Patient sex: M
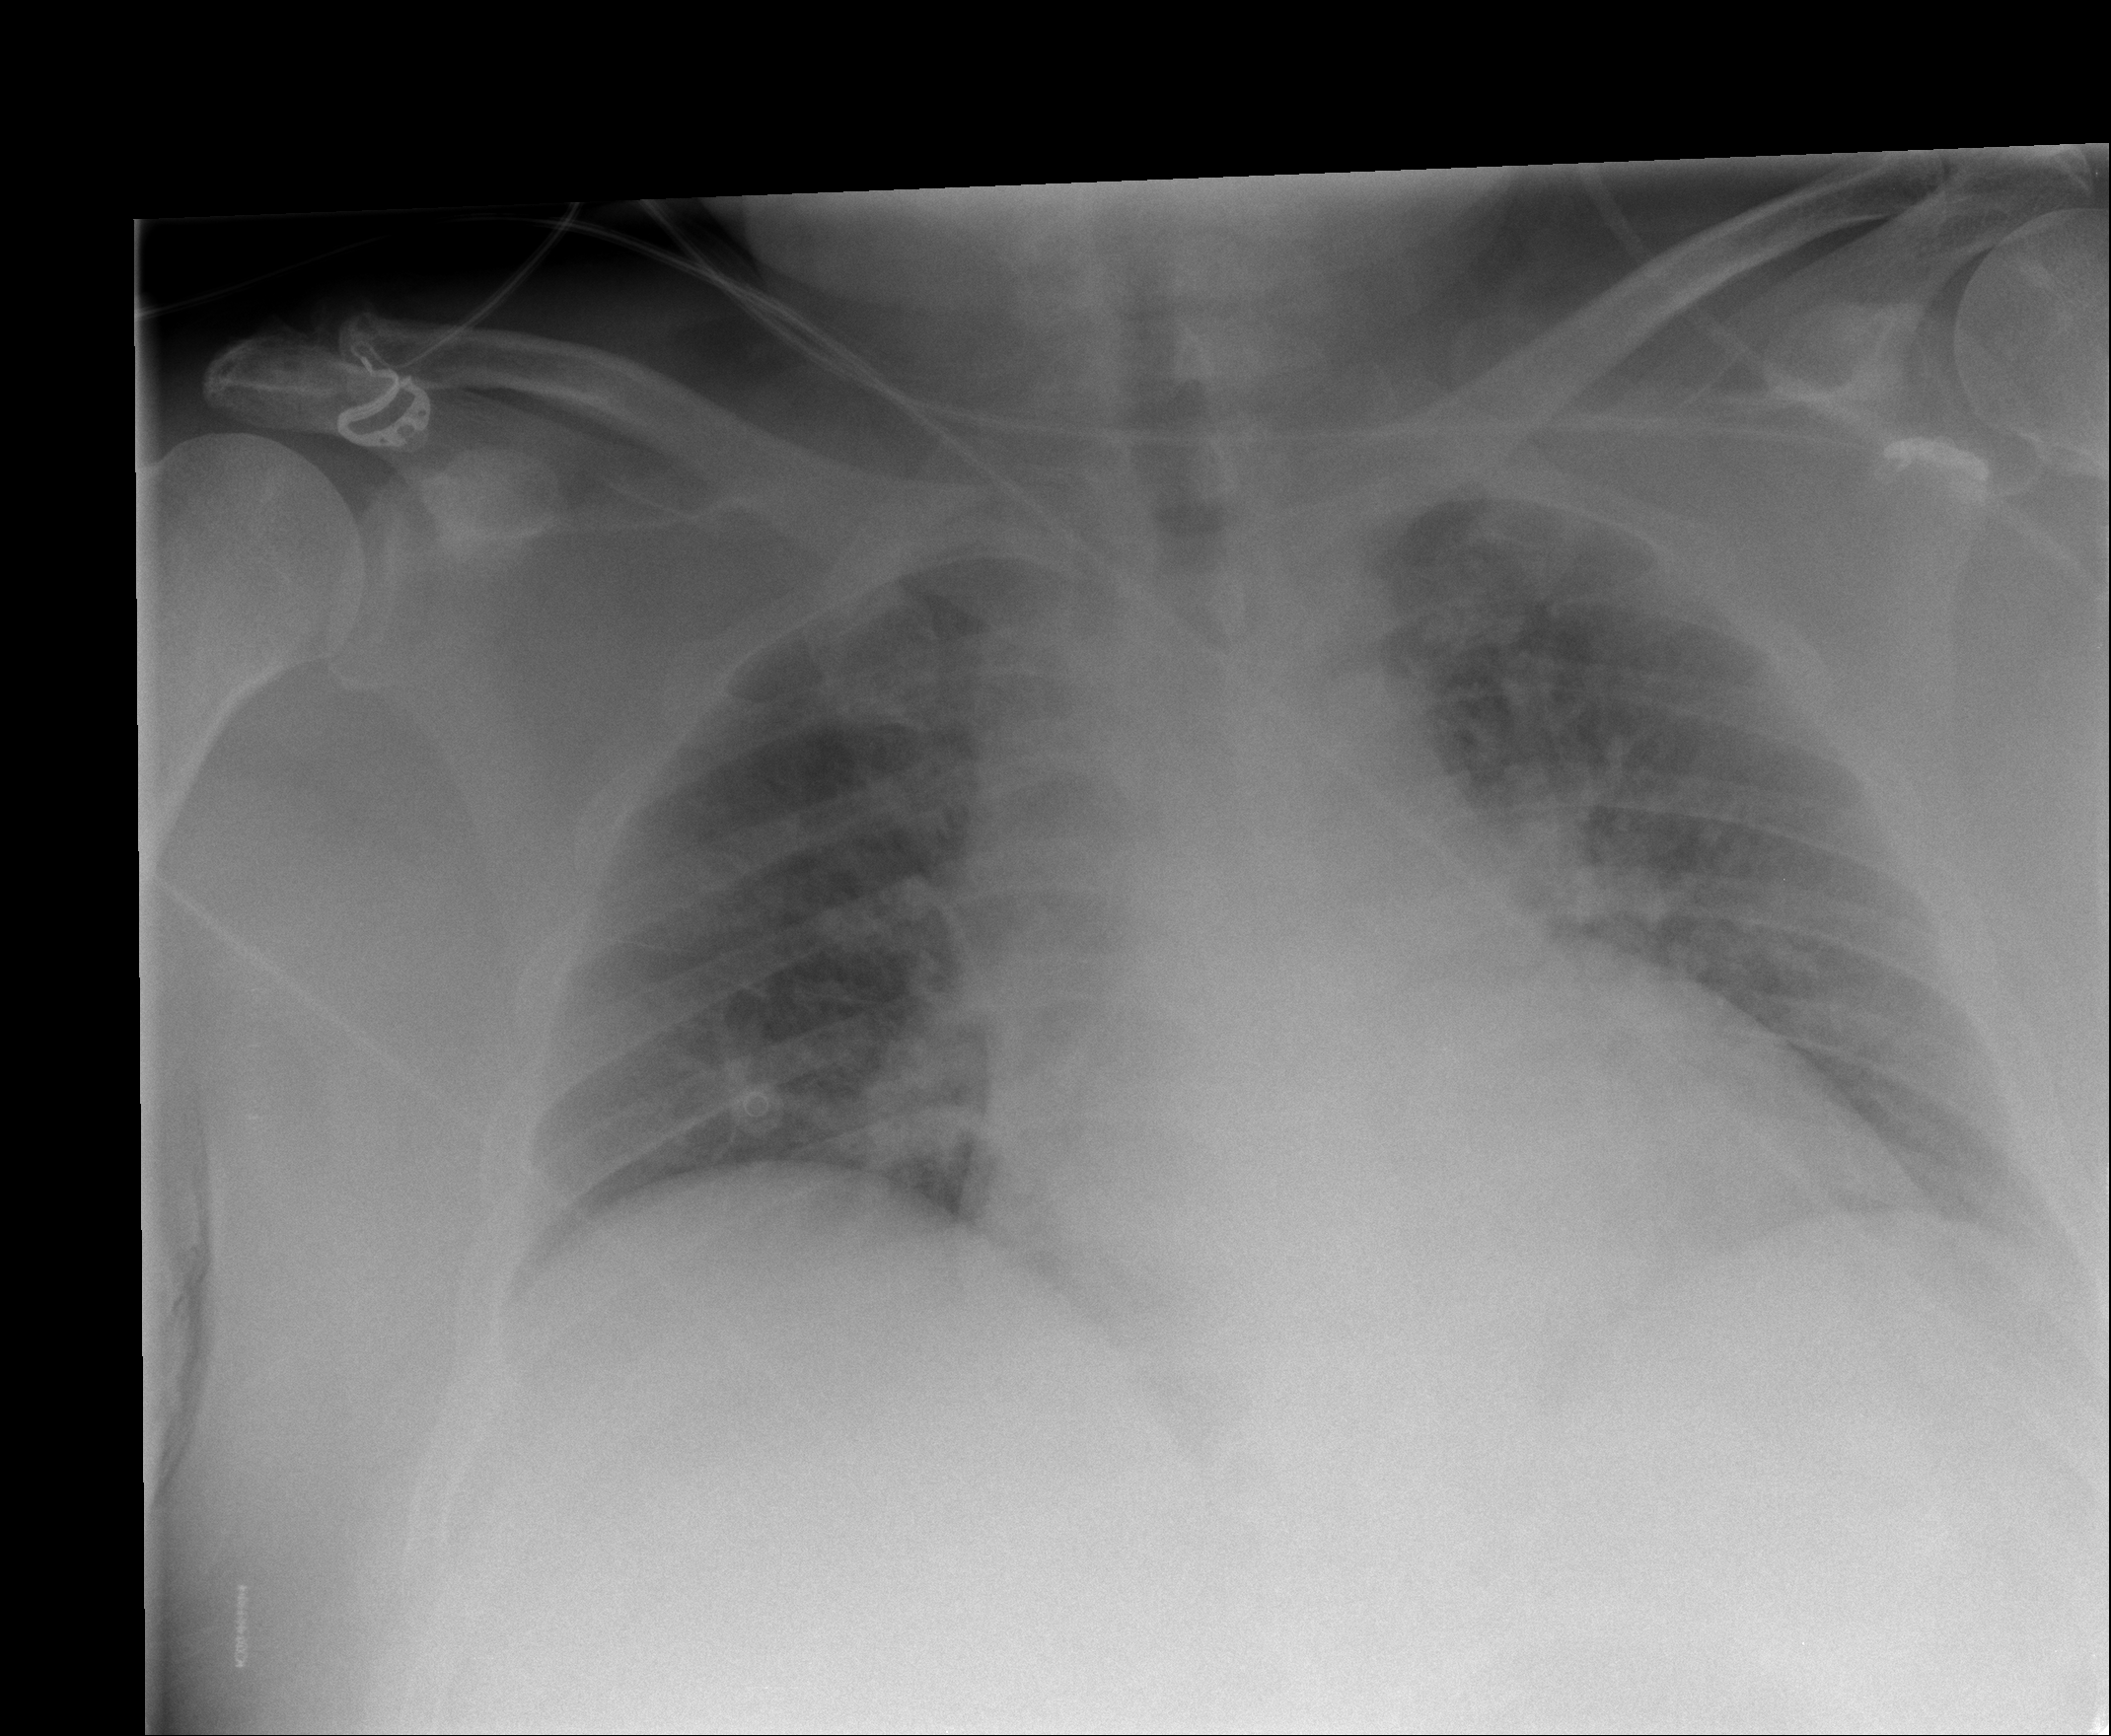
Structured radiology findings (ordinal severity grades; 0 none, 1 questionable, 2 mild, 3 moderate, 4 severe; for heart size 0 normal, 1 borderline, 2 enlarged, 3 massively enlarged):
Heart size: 2
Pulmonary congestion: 2
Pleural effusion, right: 0
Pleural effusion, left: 0
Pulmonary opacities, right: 0
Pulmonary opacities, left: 0
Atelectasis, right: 0
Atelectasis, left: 0